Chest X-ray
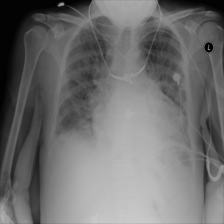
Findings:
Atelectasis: negative
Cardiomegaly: positive
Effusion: negative
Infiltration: positive
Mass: negative
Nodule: negative
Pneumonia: negative
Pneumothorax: negative
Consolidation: negative
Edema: negative
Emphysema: negative
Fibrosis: negative
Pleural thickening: negative
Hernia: negative